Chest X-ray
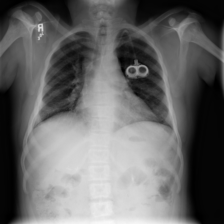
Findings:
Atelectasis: negative
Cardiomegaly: negative
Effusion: negative
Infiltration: negative
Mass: negative
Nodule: negative
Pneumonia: negative
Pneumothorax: negative
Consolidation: negative
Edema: negative
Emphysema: negative
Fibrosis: negative
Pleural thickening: negative
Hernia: negative